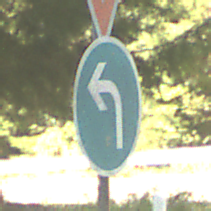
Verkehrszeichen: VorgeschriebeneFahrtrichtungLinks
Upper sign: VorfahrtGewaehren
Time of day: MorningAfternoon
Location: Outdoor (Nature)
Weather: Clear
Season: NotSpecified
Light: Natural